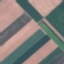
Land use / land cover class: AnnualCrop